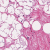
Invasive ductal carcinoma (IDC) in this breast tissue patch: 0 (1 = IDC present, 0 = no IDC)